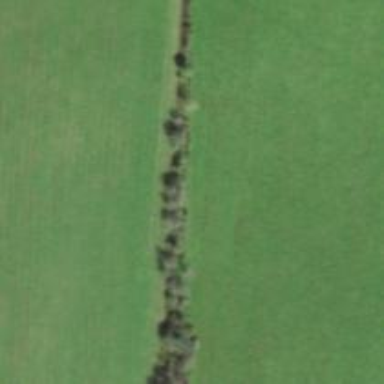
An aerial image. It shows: Row of trees in natural setting.